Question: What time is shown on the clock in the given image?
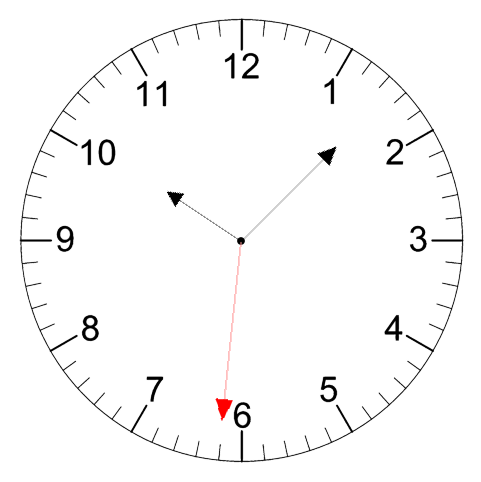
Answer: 10:07:31